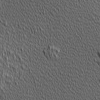
Atmospheric dust classification: not_dusty